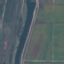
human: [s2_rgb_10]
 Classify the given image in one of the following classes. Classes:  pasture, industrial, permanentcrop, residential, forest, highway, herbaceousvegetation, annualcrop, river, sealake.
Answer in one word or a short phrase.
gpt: River